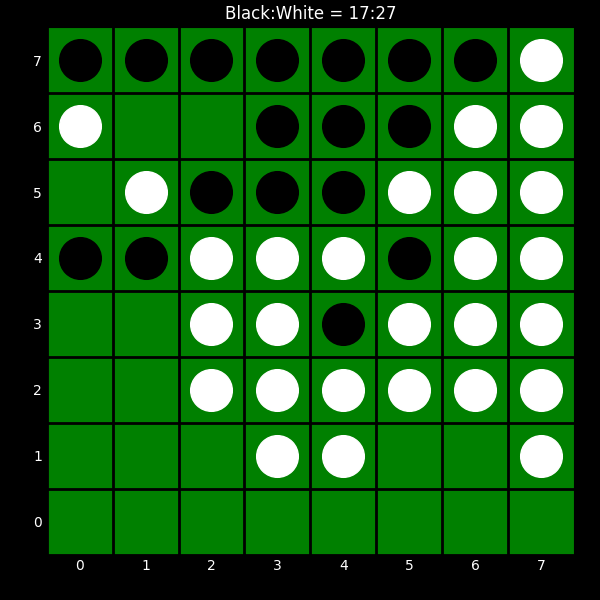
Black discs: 17
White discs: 27